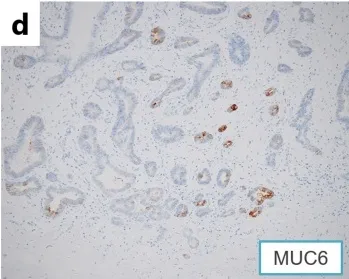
Immunohistochemical stainings are shown below. D. MUC6 was positive.
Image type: pathology (immunostaining)